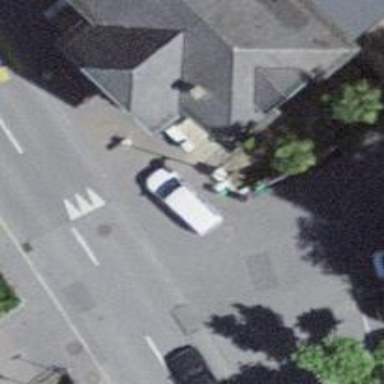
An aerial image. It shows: Bus stop with platform for public transport.